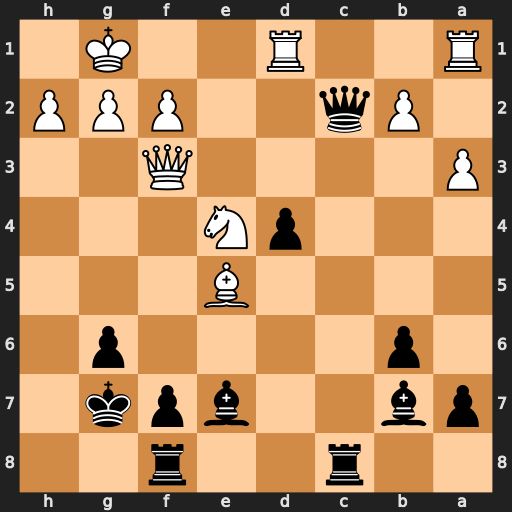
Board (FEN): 2r2r2/pb2bpk1/1p4p1/4B3/3pN3/P4Q2/1Pq2PPP/R2R2K1
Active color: b
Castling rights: -
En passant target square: -
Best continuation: f6 Bxd4 Bxe4